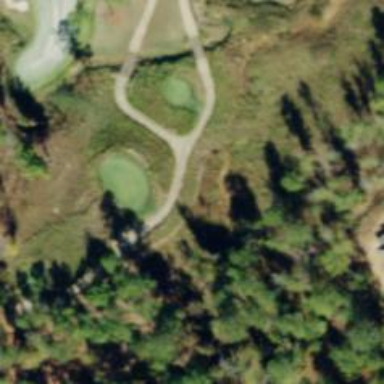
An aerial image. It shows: Pathway for golfing.